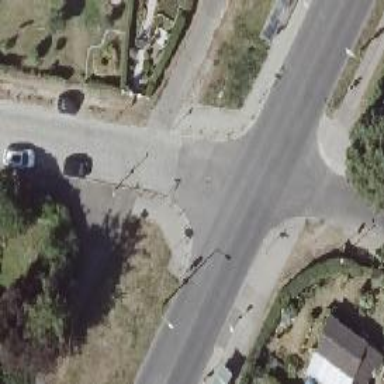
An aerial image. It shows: Unmarked road crossing.